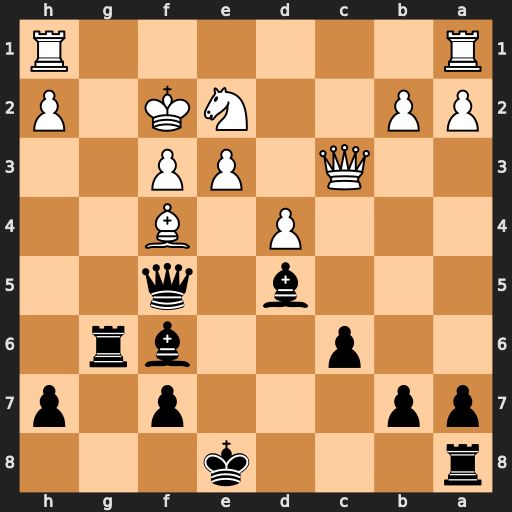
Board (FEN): r3k3/pp3p1p/2p2br1/3b1q2/3P1B2/2Q1PP2/PP2NK1P/R6R
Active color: b
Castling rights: q
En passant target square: -
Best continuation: Rg2+ Kxg2 Qg4+ Kf1 Qxf3+ Ke1 Qxh1+ Kd2 Qxa1